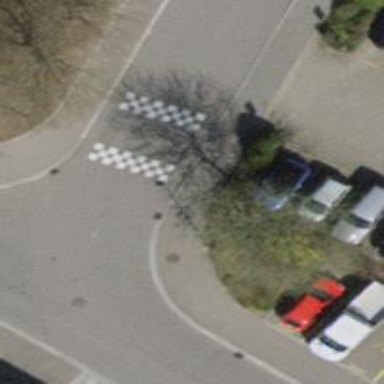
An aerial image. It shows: Table-style traffic calming feature.